Interaction volume radius: 10 \u00c5
Interaction volume height: 25 \u00c5
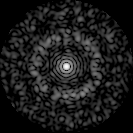
Disorder parameter: 0.8321